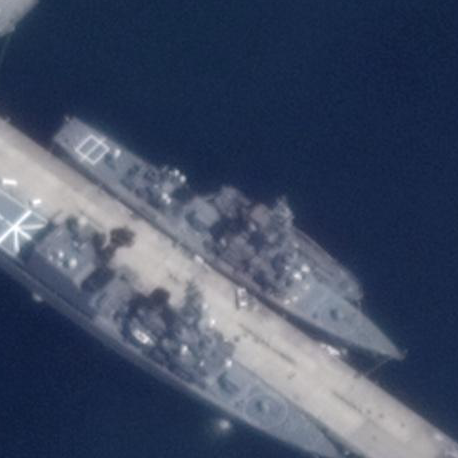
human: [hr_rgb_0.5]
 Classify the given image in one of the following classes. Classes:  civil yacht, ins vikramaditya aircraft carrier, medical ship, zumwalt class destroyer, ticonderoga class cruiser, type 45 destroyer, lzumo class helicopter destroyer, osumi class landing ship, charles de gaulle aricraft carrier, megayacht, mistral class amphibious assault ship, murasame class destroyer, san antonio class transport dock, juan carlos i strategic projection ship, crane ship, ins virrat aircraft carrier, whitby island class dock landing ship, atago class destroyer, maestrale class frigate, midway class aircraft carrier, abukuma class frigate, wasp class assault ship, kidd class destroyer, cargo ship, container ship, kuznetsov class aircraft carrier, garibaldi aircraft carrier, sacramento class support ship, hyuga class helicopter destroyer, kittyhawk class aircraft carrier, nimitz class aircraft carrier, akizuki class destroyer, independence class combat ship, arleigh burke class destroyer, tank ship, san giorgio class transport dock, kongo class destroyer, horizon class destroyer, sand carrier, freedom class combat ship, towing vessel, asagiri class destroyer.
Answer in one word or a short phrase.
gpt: Arleigh Burke class destroyer